Interaction volume radius: 5 \u00c5
Interaction volume height: 15 \u00c5
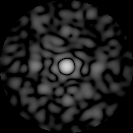
Disorder parameter: 0.8684